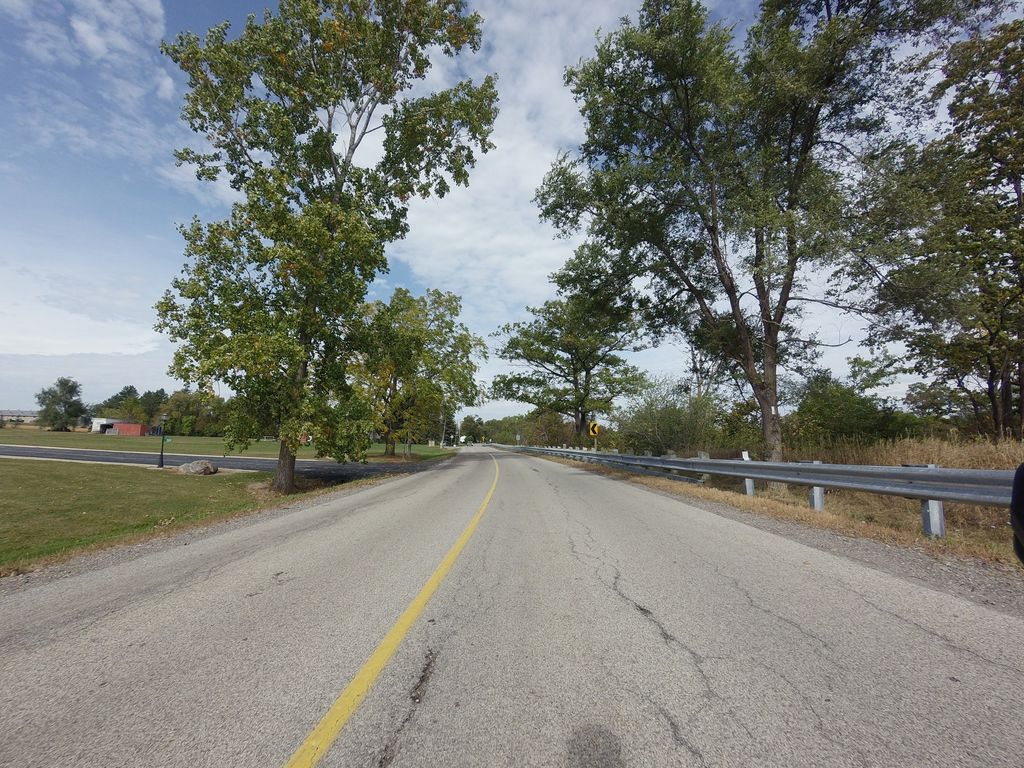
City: hamilton